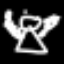
Label: angel